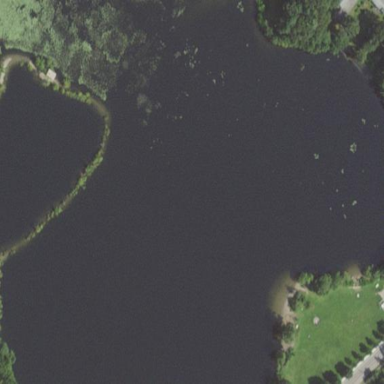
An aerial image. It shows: Pond with natural water.